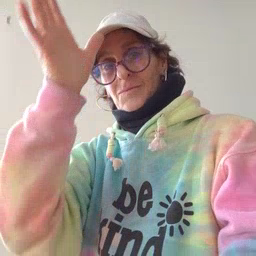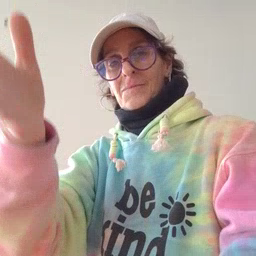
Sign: grandpa